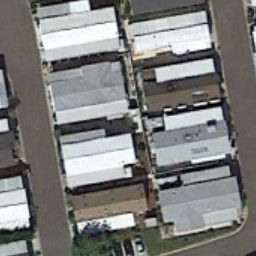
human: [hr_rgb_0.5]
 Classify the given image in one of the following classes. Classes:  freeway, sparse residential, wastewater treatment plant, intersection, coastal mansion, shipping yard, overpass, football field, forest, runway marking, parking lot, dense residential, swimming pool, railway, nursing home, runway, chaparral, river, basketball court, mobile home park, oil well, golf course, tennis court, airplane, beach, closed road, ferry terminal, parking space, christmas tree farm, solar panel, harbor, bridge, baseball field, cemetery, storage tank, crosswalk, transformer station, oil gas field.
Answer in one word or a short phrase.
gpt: mobile home park